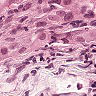
Metastatic tissue present: yes